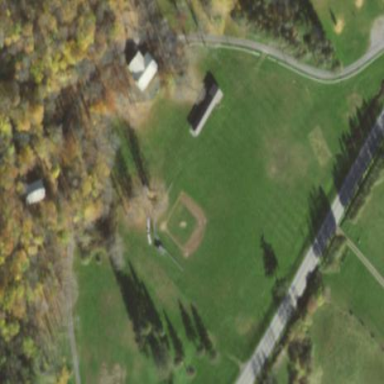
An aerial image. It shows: Baseball pitch for leisure land activities.